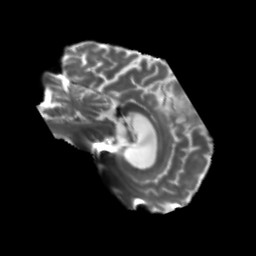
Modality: T2w
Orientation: sagittal
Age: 71
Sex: male
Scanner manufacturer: siemens
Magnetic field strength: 3 T
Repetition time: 5.25 s
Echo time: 0.08 s